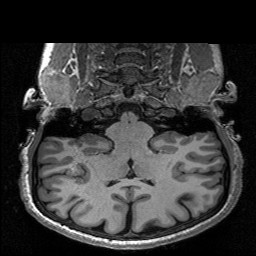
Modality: T1w
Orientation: sagittal
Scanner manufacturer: siemens
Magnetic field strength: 3 T
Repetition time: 2.53 s
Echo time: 0.00267 s